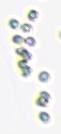
Label: Phaeocystis